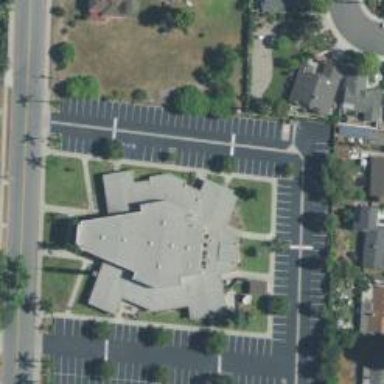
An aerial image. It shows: Building serving as place of worship.